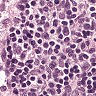
Metastatic tissue present: no